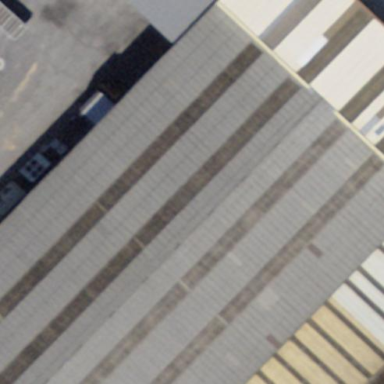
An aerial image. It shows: Industrial building.